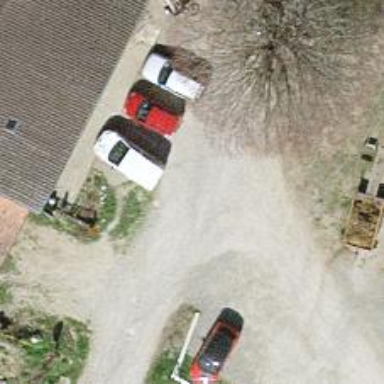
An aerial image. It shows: Driveway leading to service road.